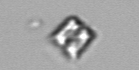
Label: Bacillariophyceae_morphotype1